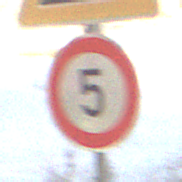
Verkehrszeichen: Geschwindigkeit5
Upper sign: SteinschlagLinks
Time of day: MorningAfternoon
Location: Roofed (Suburban)
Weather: PartlyCloudy
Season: Winter
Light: Natural